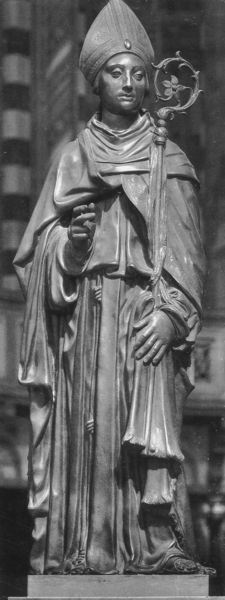
Titel: Hl. Ludwig von Toulouse
Künstler: Donatello
Standort: Padua, Basilica del Santo (EU - I - Venetien)
Schlagwörter: hand, mann, blume, finger, frau, hut, mund, nase, stirn, blüte, mütze, augen, falten, gesicht, sockel, stehen, stein, hände, kirche, figur, gewand, mantel, kinn, skulptur, statue, ton, man, stab, bischof, papst, streifen, robe, bronze, plastik, podest, schwarzweiß, kranz, kathedrale, segen, segnen, heiliger, mitra, tiara, heilig, zepter, bischofsstab, krummstab, pluviale, segnend, handhaltung, bamberg, kasel, rhobe, krantz, fingewr